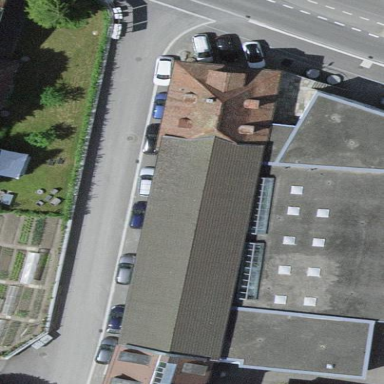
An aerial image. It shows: Building with flat roof.